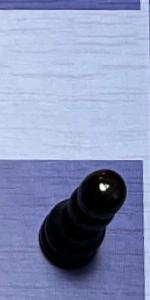
Label: Pawn_Black